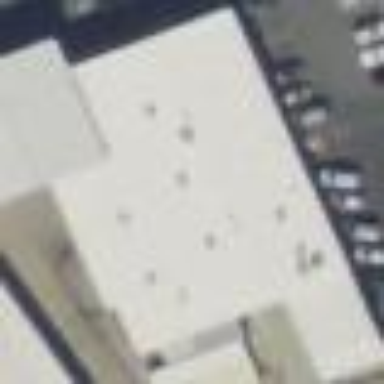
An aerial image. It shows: Building used as car repair shop.